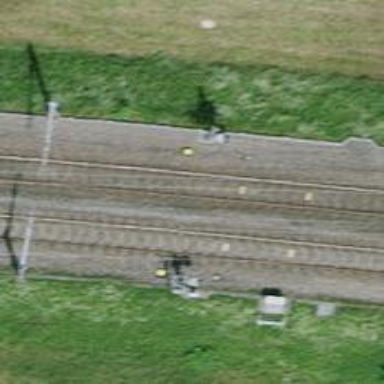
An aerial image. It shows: Railway signal.